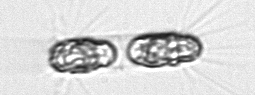
Label: Corethron_hystrix